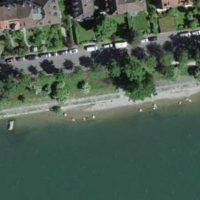
EUNIS habitat code: 54
Species observed at this site:
Tanacetum parthenium
Echium vulgare
Podarcis muralis
Corvus corone
Sisymbrium officinale
Onopordum acanthium
Iberis umbellata
Felis catus
Potentilla recta
Turdus merula